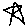
Label: star